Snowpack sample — Buffalo Mountain, Silverthorne, Colorado, USA (1/25/25, 10:11 AM MST)
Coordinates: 39.6222, -106.1139
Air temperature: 22 °F
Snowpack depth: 110 cm
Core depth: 10 cm
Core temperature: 46.4 °F
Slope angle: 12°, slope face: 102°
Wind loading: high
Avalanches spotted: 0
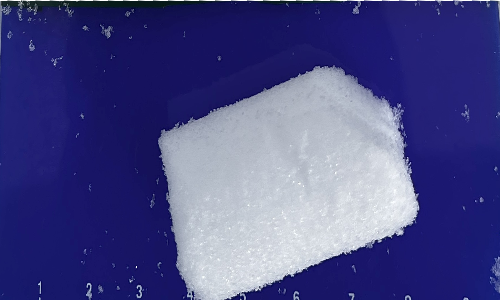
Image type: core
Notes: No avalanches nearby, collected on the outskirts of a fire break 15 meters from the treeline, on way to Buffalo and Red Mountain